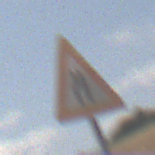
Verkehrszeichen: EinseitigVerengteFahrbahnLinks
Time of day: Midday
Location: Outdoor (Nature)
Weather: PartlyCloudy
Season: NotSpecified
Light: Natural